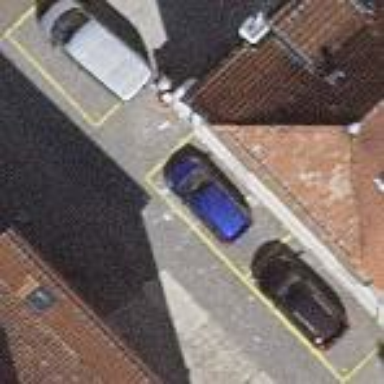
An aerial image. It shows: Street-side parallel parking area.